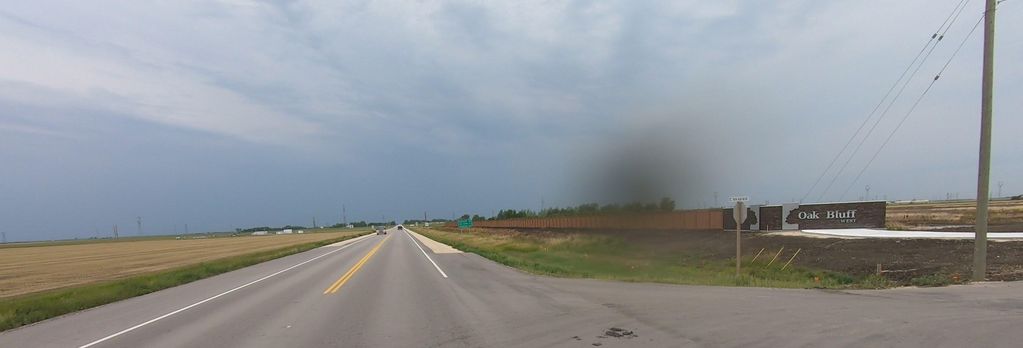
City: winnipeg